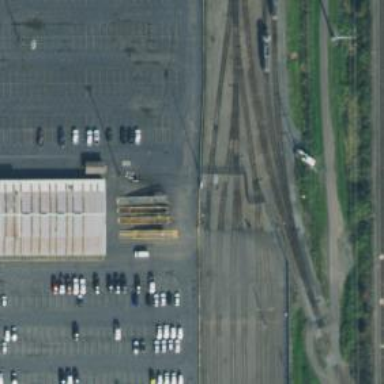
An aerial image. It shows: Railway yard used for servicing trains.